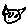
Label: cat